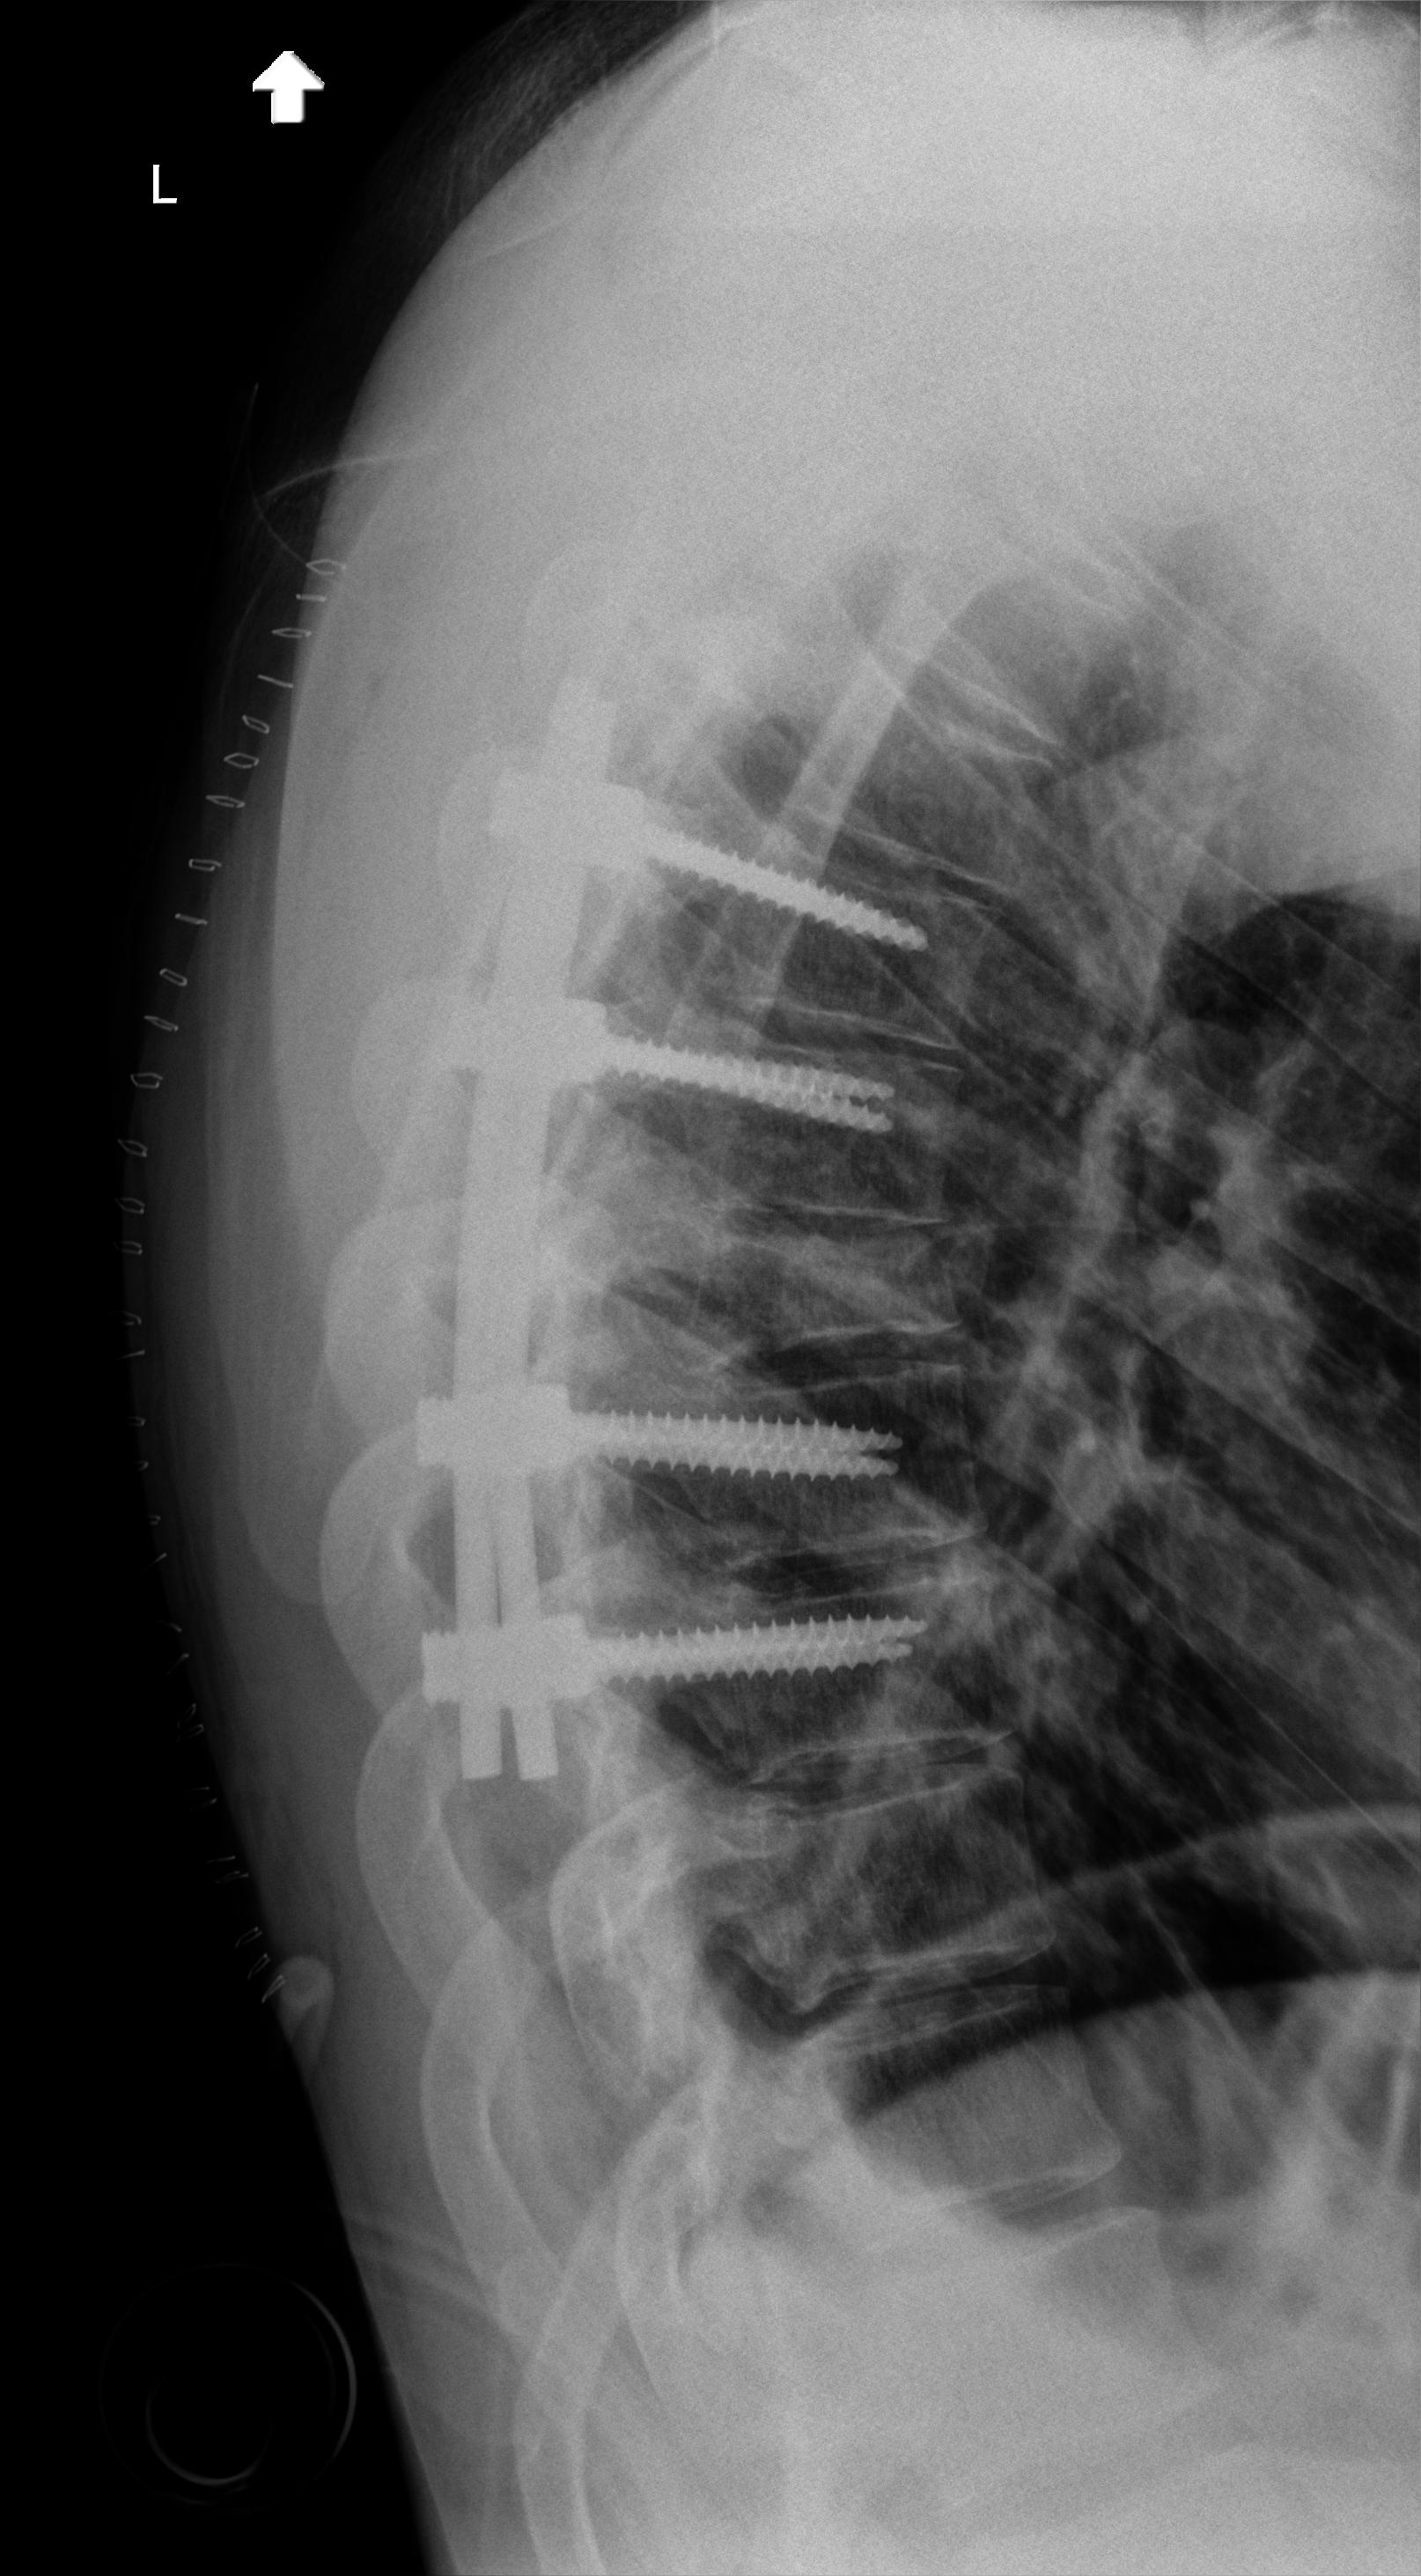
View: LATERAL
Implant manufacturer: nuvasive reline